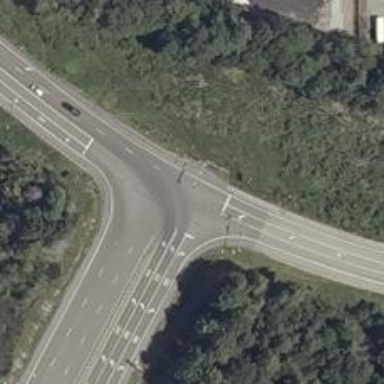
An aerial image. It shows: Asphalt trunk highway.